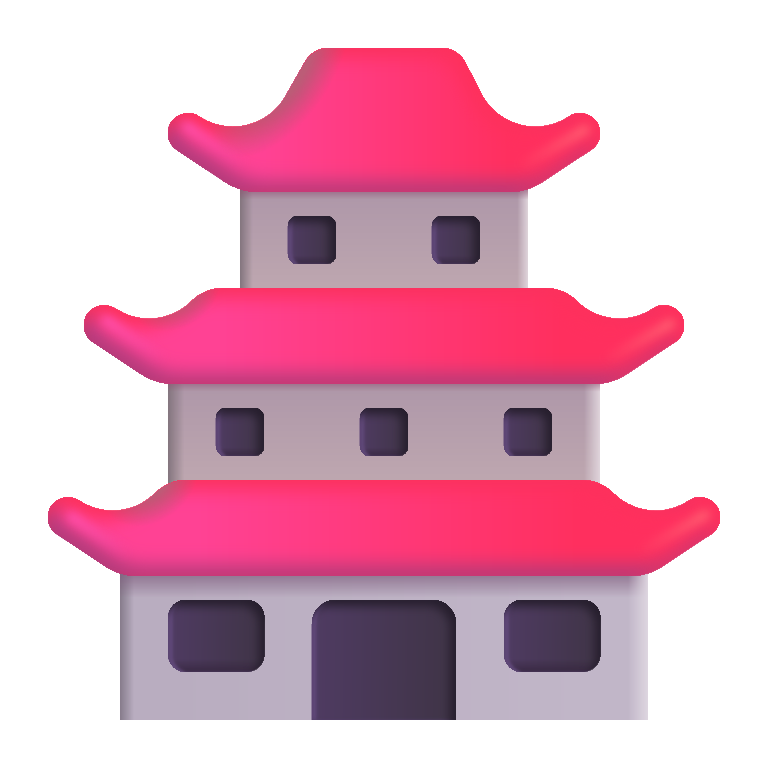
japanese castle color